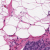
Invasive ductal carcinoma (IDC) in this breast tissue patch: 0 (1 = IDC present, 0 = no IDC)